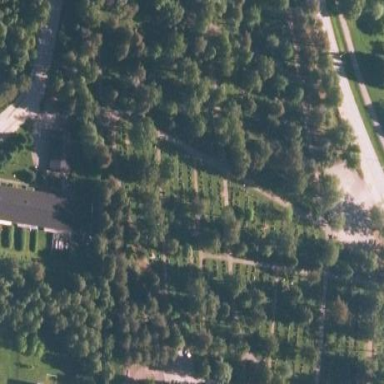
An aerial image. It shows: Grave yard.